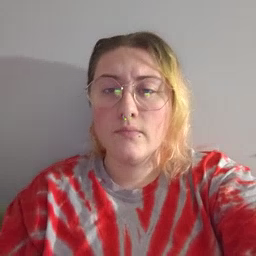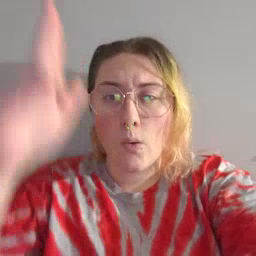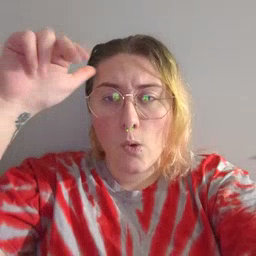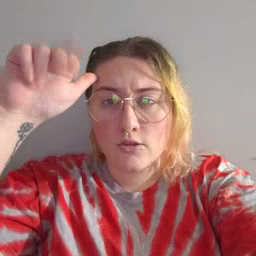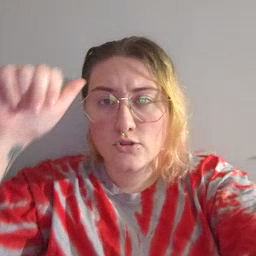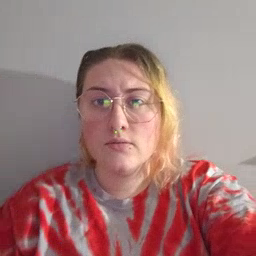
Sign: horse